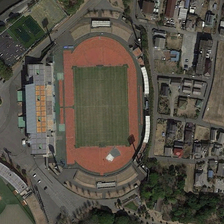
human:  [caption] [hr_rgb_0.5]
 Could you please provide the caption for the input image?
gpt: a playground is near many buildings and some green trees .

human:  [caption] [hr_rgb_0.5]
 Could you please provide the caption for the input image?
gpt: a playground is near many buildings and some green trees .

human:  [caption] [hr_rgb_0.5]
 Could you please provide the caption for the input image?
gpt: a playground is near many buildings and some green trees .

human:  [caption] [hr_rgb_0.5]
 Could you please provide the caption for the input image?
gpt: a playground is near many buildings and some green trees .

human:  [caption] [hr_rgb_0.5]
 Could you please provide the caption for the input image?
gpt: a playground is near many buildings and some green trees .